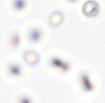
Label: Phaeocystis